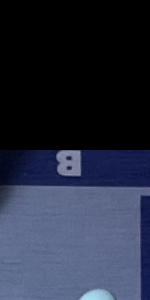
Label: Empty